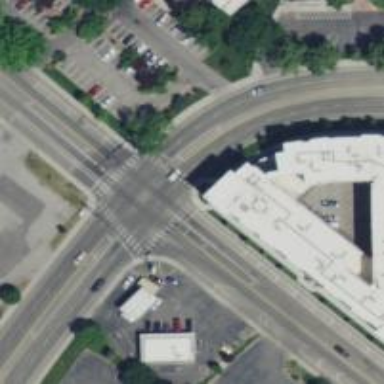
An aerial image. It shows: Footway crossing.